Question: I am trying to plot dates along the x axis of a d3.js graph. However I am getting the same value repeated along the a axis, when there should be different values instead.
I am formatting the date as follows:
'var format = d3.time.format('%m/%d/%Y %H:%M').parse;'
Then directly after the data call:
'''
data.forEach(function(d) {
d.timestamp = format(d.timestamp); // d.timestamp is from the data
});
'''
Then setting the domain as follows:
'''
var xScale = d3.time.scale().range([0, width]);
xScale.domain([d3.min(data, xValue), d3.max(data, xValue)]);
timestamp location price FirstName LastName
1/6/2014 7:28 Brew've Been Served 11.34 Edvard Vann
1/6/2014 7:34 Hallowed Grounds 52.22 Hideki Cocinaro
1/6/2014 7:35 Brew've Been Served 8.33 Stenig Fusil
1/6/2014 7:36 Hallowed Grounds 16.72 Birgitta Frente
1/6/2014 7:37 Brew've Been Served 4.24 Sven Flecha
1/6/2014 7:38 Brew've Been Served 4.17 Cornelia Lais
1/6/2014 7:42 Coffee Cameleon 28.73 Linnea Bergen
1/6/2014 7:43 Brew've Been Served 9.6 Mat Bramar
1/6/2014 7:43 Brew've Been Served 16.9 Brand Tempestad
1/6/2014 7:47 Hallowed Grounds 16.53 Emile Arpa
1/6/2014 7:48 Hallowed Grounds 10.66 Kare Orilla
1/6/2014 7:49 Coffee Cameleon 8.39 Bertrand Ovan
1/6/2014 7:52 Brew've Been Served 32.83 Hennie Osvaldo
1/6/2014 7:54 Hallowed Grounds 16.88 Nils Calixto
1/6/2014 7:54 Coffee Cameleon 11.86 Adra Nubarron
1/6/2014 7:54 Hallowed Grounds 32.93 Rachel Pantanal
1/6/2014 7:55 Hallowed Grounds 8.05 Lucas Alcazar
1/6/2014 7:55 Brew've Been Served 3.67 Varja Lagos
1/6/2014 7:59 Brew've Been Served 8.88 Inga Ferro
1/6/2014 8:00 Brew've Been Served 4.27 Ruscella Mies Haber
1/6/2014 8:00 Hallowed Grounds 9.69 Anda Ribera
1/6/2014 8:01 Hallowed Grounds 10.07 Lidelse Dedos
1/6/2014 8:06 Brew've Been Served 18.24 Loreto Bodrogi
'''

As you can see in the image below the same value is being plotted along the x axis.
Am I doing this the correct way?
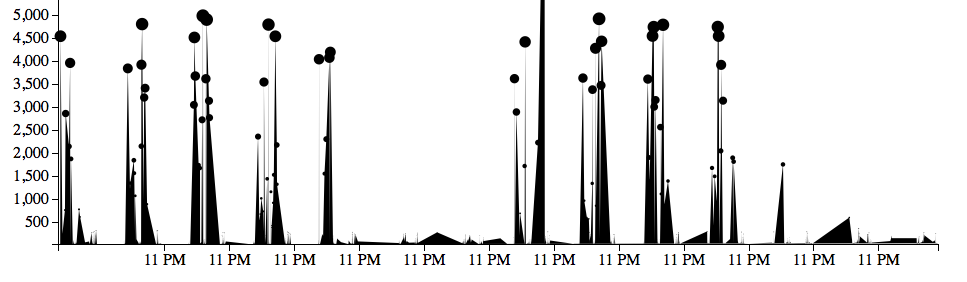
Answer: Thanks to the help of <URL>
who pointed out I was using an ancient version of d3. Simply changing to a newer version of d3 solved my issue. He answered this via a chat so there was no direct answer to mark up as the correct one. But he solved the issue.